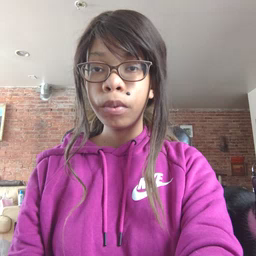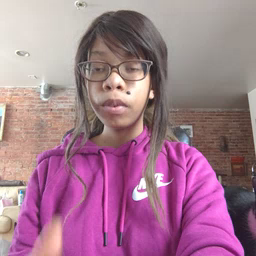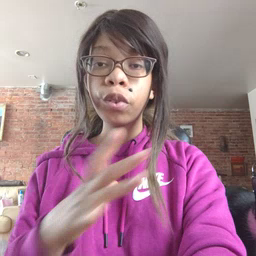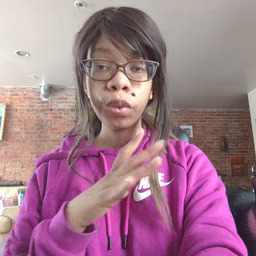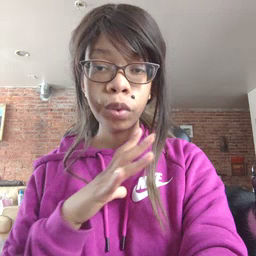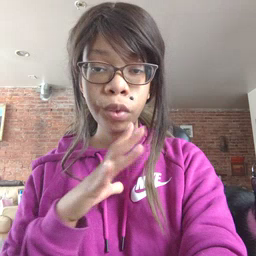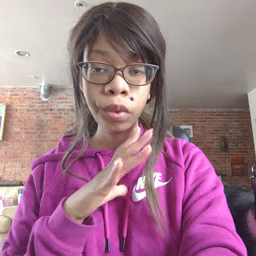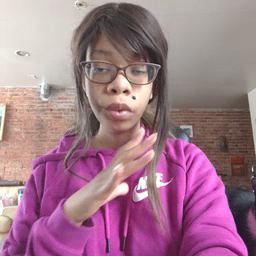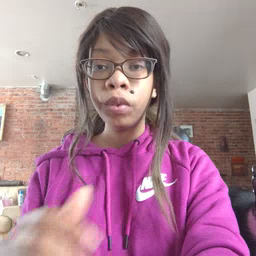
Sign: fine